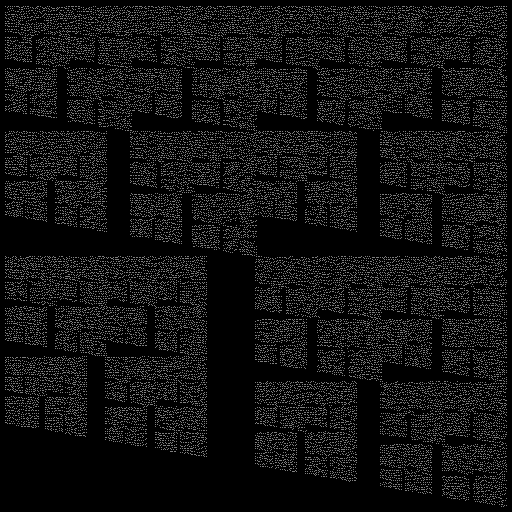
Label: castle